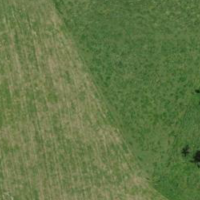
EUNIS habitat code: 52
Species observed at this site:
Milvus milvus
Falco tinnunculus
Ardea alba
Buteo buteo